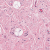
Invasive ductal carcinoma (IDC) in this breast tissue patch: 0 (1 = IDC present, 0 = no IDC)